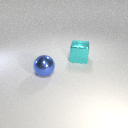
large cyan metal cube to the right of large blue metal sphere